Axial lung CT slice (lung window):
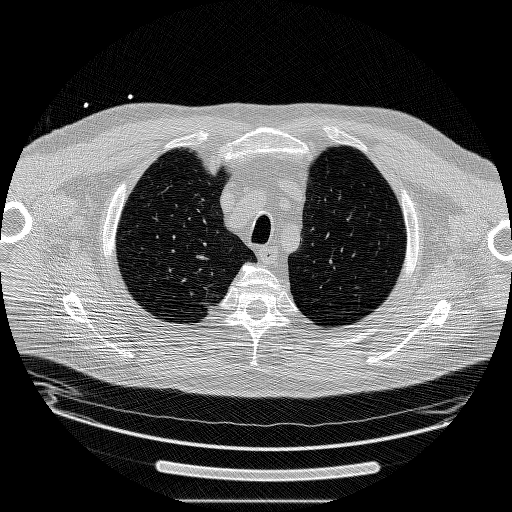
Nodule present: no